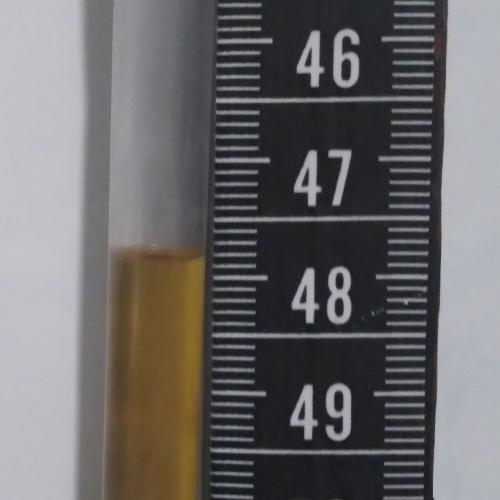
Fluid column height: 47.8 cm